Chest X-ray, AP view. Patient: 34 years old, sex F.
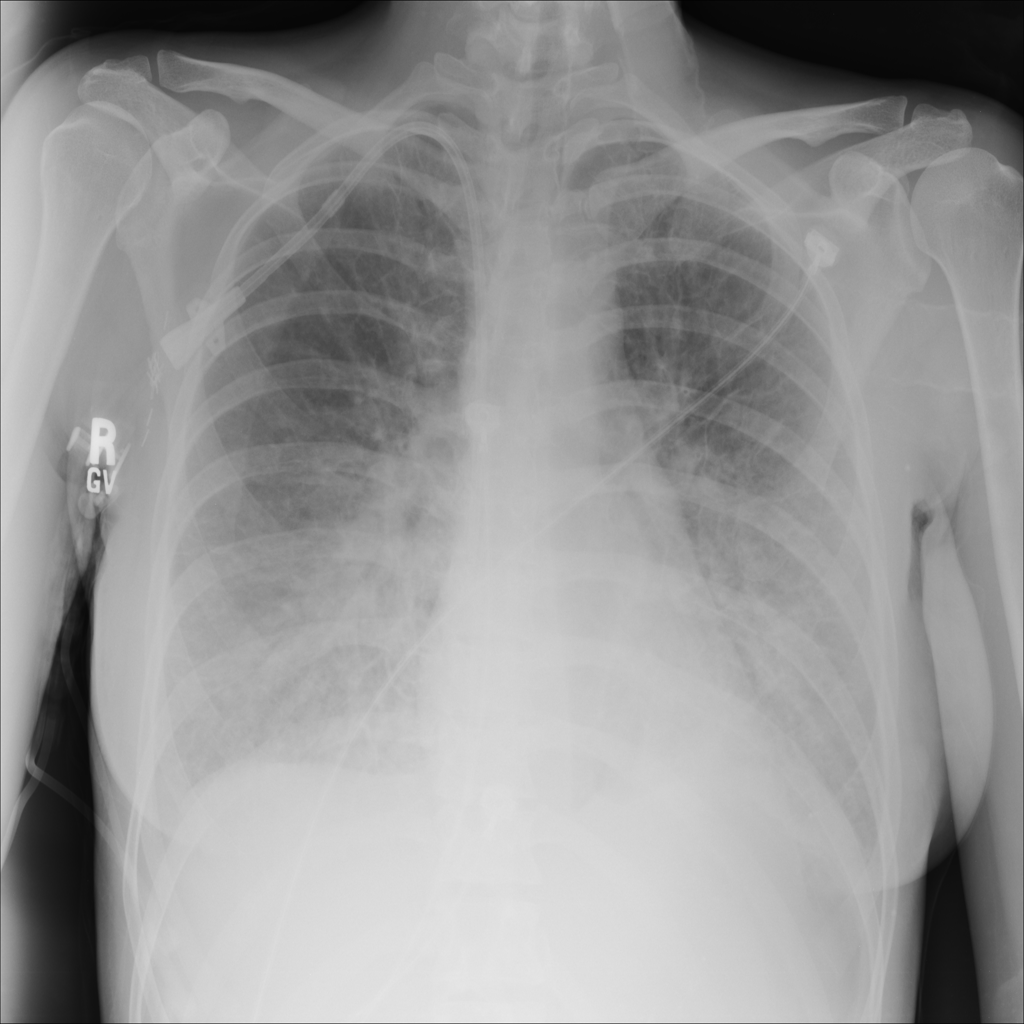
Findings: Edema, Infiltration, Pneumonia